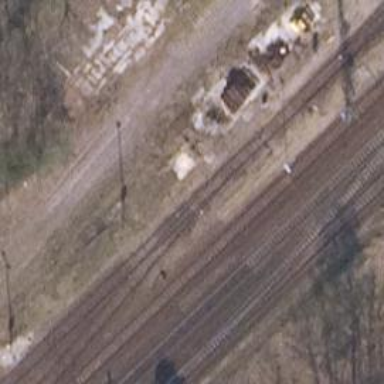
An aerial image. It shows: Railway switch.